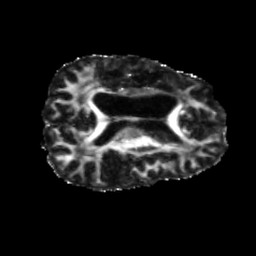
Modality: FA
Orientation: axial
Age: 42
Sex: male
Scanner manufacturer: siemens
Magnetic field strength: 3 T
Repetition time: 5.25 s
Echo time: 0.08 s